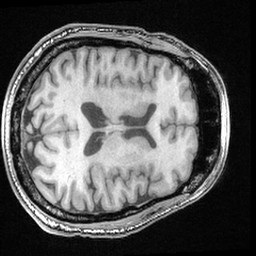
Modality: T1w
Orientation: axial
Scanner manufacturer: ge
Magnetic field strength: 3 T
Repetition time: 0.008572 s
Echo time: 0.003384 s